The plot is a time-scale (wavelet) decomposition of a bearing vibration signal. Determine the bearing's health state. Answer with exactly one of: normal, inner_race, outer_race, ball.
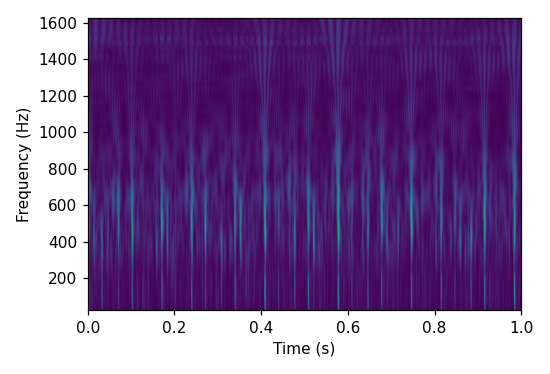
Answer: inner_race